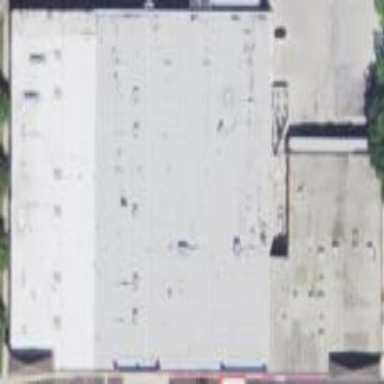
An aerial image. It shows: Retail building.